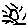
Label: sun